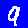
Digit: 9